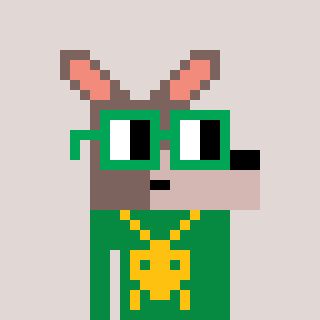
a pixel art character with square green glasses, a kangaroo-shaped head and a green-colored body on a warm background